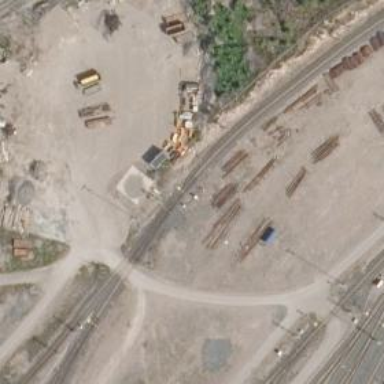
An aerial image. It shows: Rail yard with electrified contact lines for the railway.